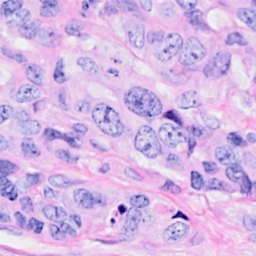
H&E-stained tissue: Breast